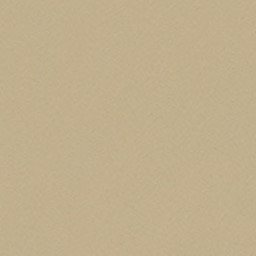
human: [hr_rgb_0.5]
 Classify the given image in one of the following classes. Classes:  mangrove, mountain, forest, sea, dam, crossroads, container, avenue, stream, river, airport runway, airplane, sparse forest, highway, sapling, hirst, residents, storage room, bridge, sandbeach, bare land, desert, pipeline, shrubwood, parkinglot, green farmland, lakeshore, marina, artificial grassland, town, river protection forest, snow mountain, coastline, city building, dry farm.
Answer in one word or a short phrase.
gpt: desert